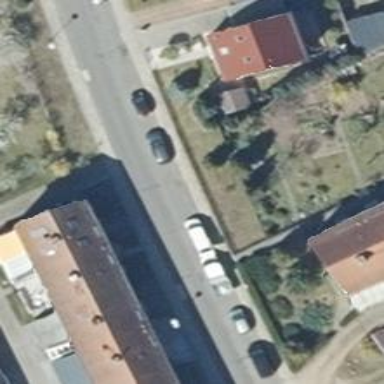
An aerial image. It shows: Smoothly paved residential road.